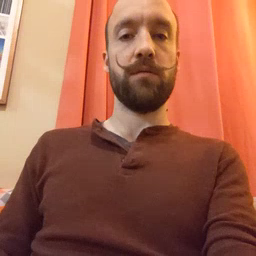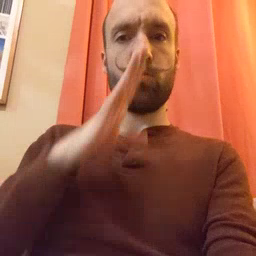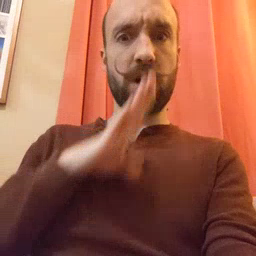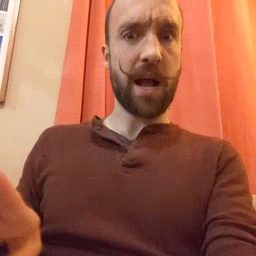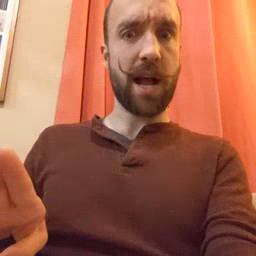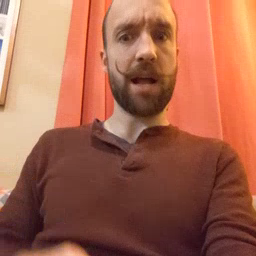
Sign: quiet